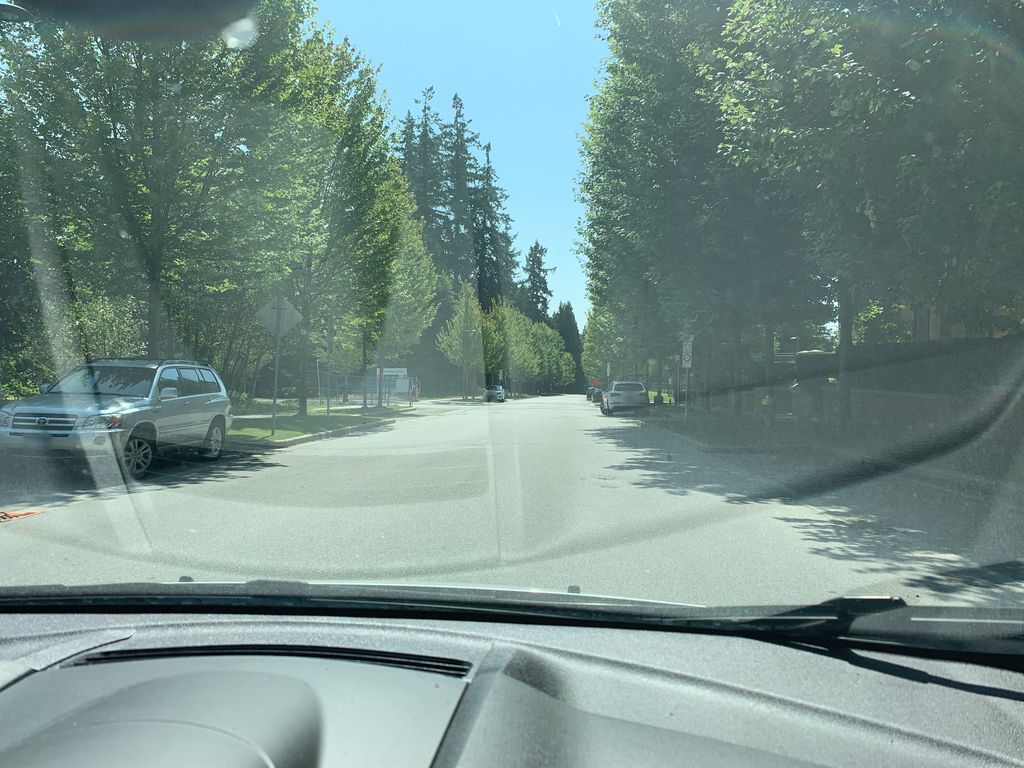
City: vancouver